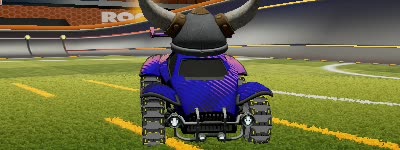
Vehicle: octane